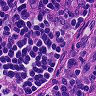
Metastatic tissue present: no